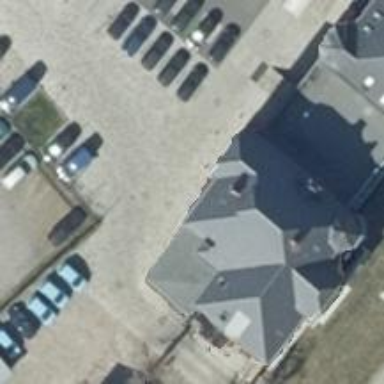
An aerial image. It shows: Restaurant.